Question: I'd like to apply a diffuse map to a MeshView. When I apply a Material with the diffuse map to the MeshView, it's not visible. The same material applied to a Box however is visible.
What do I have to do to apply a diffuse map to a MeshView?
The code generates an Image with random noise. The image is used as diffuse map in a PhongMaterial. The image is displayed, above it the box with the material applied, and above the box the MeshView (a pyramid) with the material applied. The material isn't visible on the pyramid. You can use mouse dragging for rotation.
'''
import java.util.Random;
import javafx.application.Application;
import javafx.geometry.Point3D;
import javafx.scene.Group;
import javafx.scene.PerspectiveCamera;
import javafx.scene.Scene;
import javafx.scene.SceneAntialiasing;
import javafx.scene.image.Image;
import javafx.scene.image.ImageView;
import javafx.scene.image.PixelWriter;
import javafx.scene.image.WritableImage;
import javafx.scene.layout.StackPane;
import javafx.scene.paint.Color;
import javafx.scene.paint.PhongMaterial;
import javafx.scene.shape.Box;
import javafx.scene.shape.DrawMode;
import javafx.scene.shape.MeshView;
import javafx.scene.shape.TriangleMesh;
import javafx.scene.transform.Rotate;
import javafx.stage.Stage;
public class Test extends Application {
private double mousePosX, mousePosY;
private double mouseOldX, mouseOldY;
private final Rotate rotateX = new Rotate(20, Rotate.X_AXIS);
private final Rotate rotateY = new Rotate(-45, Rotate.Y_AXIS);
@Override
public void start(Stage primaryStage) {
// cube
Group group = new Group();
// size of the cube
double size = 400;
group.getTransforms().addAll(rotateX, rotateY);
Image diffuseMap = createImage( size);
// show noise image
ImageView iv = new ImageView( diffuseMap);
iv.setTranslateX(-0.5*size);
iv.setTranslateY(-0.20*size);
iv.setRotate(90);
iv.setRotationAxis(new Point3D(1,0,0));
group.getChildren().add( iv);
// create material out of the noise image
PhongMaterial material = new PhongMaterial();
material.setDiffuseMap(diffuseMap);
// create box with noise diffuse map
Box box = new Box( 100,100,100);
box.setMaterial(material);
group.getChildren().add( box);
// create pyramid with diffuse map
float h = 150; // Height
float s = 150; // Side
TriangleMesh pyramidMesh = new TriangleMesh();
pyramidMesh.getTexCoords().addAll(1,1,1,0,0,1,0,0);
pyramidMesh.getPoints().addAll(
0, 0, 0, // Point 0 - Top
0, h, -s/2, // Point 1 - Front
-s/2, h, 0, // Point 2 - Left
s/2, h, 0, // Point 3 - Back
0, h, s/2 // Point 4 - Right
);
pyramidMesh.getFaces().addAll(
0,0, 2,0, 1,0, // Front left face
0,0, 1,0, 3,0, // Front right face
0,0, 3,0, 4,0, // Back right face
0,0, 4,0, 2,0, // Back left face
4,0, 1,0, 2,0, // Bottom rear face
4,0, 3,0, 1,0 // Bottom front face
);
MeshView pyramid = new MeshView(pyramidMesh);
pyramid.setDrawMode(DrawMode.FILL);
pyramid.setTranslateY(-250);
// apply material
// TODO: why is the diffuse map not displayed?
pyramid.setMaterial(material);
group.getChildren().add(pyramid);
// scene
StackPane root = new StackPane();
root.getChildren().add(group);
Scene scene = new Scene(root, 1600, 900, true, SceneAntialiasing.BALANCED);
scene.setCamera(new PerspectiveCamera());
// interaction listeners
scene.setOnMousePressed(me -> {
mouseOldX = me.getSceneX();
mouseOldY = me.getSceneY();
});
scene.setOnMouseDragged(me -> {
mousePosX = me.getSceneX();
mousePosY = me.getSceneY();
rotateX.setAngle(rotateX.getAngle()-(mousePosY - mouseOldY));
rotateY.setAngle(rotateY.getAngle()+(mousePosX - mouseOldX));
mouseOldX = mousePosX;
mouseOldY = mousePosY;
});
primaryStage.setResizable(false);
primaryStage.setScene(scene);
primaryStage.show();
}
/**
* Create image with random noise
*/
public Image createImage( double size) {
Random rnd = new Random();
int width = (int) size;
int height = (int) size;
WritableImage wr = new WritableImage(width, height);
PixelWriter pw = wr.getPixelWriter();
for (int x = 0; x < width; x++) {
for (int y = 0; y < height; y++) {
Color color = Color.rgb(rnd.nextInt( 256), rnd.nextInt( 256), rnd.nextInt( 256));
pw.setColor(x, y, color);
}
}
return wr;
}
public static void main(String[] args) {
launch(args);
}
}
'''
Screenshot

Thank you very much for the help!
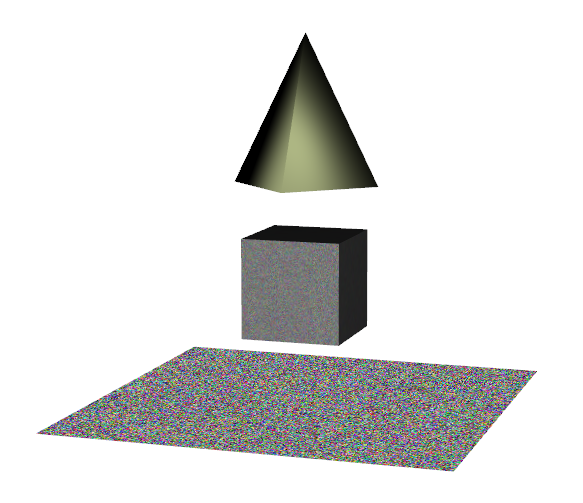
Answer: ## Problem
This shape consists of 6 single shapes. The four triangles all meet in point A.
And a rectangle at the bottom, because they are triangles you need two triangles for creating a rectangle. The following picture shows the topview of that shape.

As you can see, we have 5 points. So they have to be added to the Points of the TriangleMesh. One point consists of a tupel of three float values (x,y,z). So this Array always consists of a 3, 6, 9,...,15 and so on sizes.
### Textures
If you would have an image as material of your mesh (like you do), you have to get the Texture Coordinates and add the image coordinates to them. But what do you add here? These are the 2D coordinates of your image, that you want to set as material. It begins by (0.0, 0.0) (u0, v0) and goes up to (1.0, 1.0) (u1, v1). It's the 2D coordiante of the image piece you want to show on your 3D mesh. As you only have a noisy image, you can do 0,0 to 1,1 but you need 3 points for the triangle.
### Facing
Now you have to do the facing. This is like you want to place some plates in the space between the lines of you shape. As you already have seen, you have to add four pieces for the triangles and two pieces for the bottom.
The facing is a tuple of six values. Because we are painting triangles it is always something like: From point, to point, to point. So the tuple consists of 6 values. p0, t0, p1, t1, p2, t2. These values are indices to the points and texture arrays. p0 points to the first tree tuple of the point array, t0 points the first two tuple of texture coordinates array.
### (counter) clockwise
Maybe my explanation is not fully right, but this is how I understood it:
The default camera of JavaFX is counter clockwise, so if you put the faces in counter clockwise your faces front will be visible to the camera. The faces backs not, this is done internally in JavaFX for performance issues. The back face will not be rendered with any material, as long as you do not set the culling to back.
To view the bottom of this triangle the camera have to change it's perspective, so it's clockwise. And again the same thing with face front and back.
In your example, I've named the points, because now you can see which faces I've rendered first and which one at last. For example:
ABC is the first face for me, it's the triangle between points A, B and C. These point's get their texture from the material image coordinates.
For more information on these things, visit the Blog from Jose Pereda: <URL>
Hopefully you have understand everything, then down below you'll find my solution.
## Solution
'''
import java.util.Random;
import javafx.application.Application;
import javafx.geometry.Point3D;
import javafx.scene.Group;
import javafx.scene.PerspectiveCamera;
import javafx.scene.Scene;
import javafx.scene.SceneAntialiasing;
import javafx.scene.image.Image;
import javafx.scene.image.ImageView;
import javafx.scene.image.PixelWriter;
import javafx.scene.image.WritableImage;
import javafx.scene.layout.StackPane;
import javafx.scene.paint.Color;
import javafx.scene.paint.PhongMaterial;
import javafx.scene.shape.Box;
import javafx.scene.shape.DrawMode;
import javafx.scene.shape.MeshView;
import javafx.scene.shape.TriangleMesh;
import javafx.scene.transform.Rotate;
import javafx.stage.Stage;
public class Test extends Application {
private double mousePosX, mousePosY;
private double mouseOldX, mouseOldY;
private final Rotate rotateX = new Rotate(20, Rotate.X_AXIS);
private final Rotate rotateY = new Rotate(-45, Rotate.Y_AXIS);
@Override
public void start(Stage primaryStage) {
// cube
Group group = new Group();
// size of the cube
double size = 400;
group.getTransforms().addAll(rotateX, rotateY);
Image diffuseMap = createImage(size);
// show noise image
ImageView iv = new ImageView(diffuseMap);
iv.setTranslateX(-0.5 * size);
iv.setTranslateY(-0.20 * size);
iv.setRotate(90);
iv.setRotationAxis(new Point3D(1, 0, 0));
group.getChildren().add(iv);
// create material out of the noise image
PhongMaterial material = new PhongMaterial();
material.setDiffuseMap(diffuseMap);
// create box with noise diffuse map
Box box = new Box(100, 100, 100);
box.setMaterial(material);
group.getChildren().add(box);
// create pyramid with diffuse map
float h = 150; // Height
float s = 150; // Side
float hs = s / 2;
// coordinates of the mapped image
float x0 = 0.0f;
float y0 = 0.0f;
float x1 = 1.0f;
float y1 = 1.0f;
TriangleMesh pyramidMesh = new TriangleMesh();
pyramidMesh.getPoints().addAll( //
0.0f, 0.0f, 0.0f, // A 0 Top of Pyramid
hs, h, -hs, // B 1
hs, h, hs, // C 2
-hs, h, hs, // D 3
-hs, h, -hs // E 4
);
pyramidMesh.getTexCoords().addAll( //
x0, y0, // 0
x0, y1, // 1
x1, y0, // 2
x1, y1 // 3
);
pyramidMesh.getFaces().addAll(// index of point, index of texture, index of point, index of texture, index of point, index of texture
0, 0, 1, 1, 2, 3, // ABC (counter clockwise)
0, 0, 2, 1, 3, 3, // ACD (counter clockwise)
0, 0, 3, 1, 4, 3, // ADE (counter clockwise)
0, 0, 4, 1, 1, 3, // AEB (counter clockwise)
4, 0, 3, 1, 2, 3, // EDC (Bottom first triangle clock wise)
2, 0, 1, 1, 4, 3 // CBE (Bottom second triangle clock wise)
);
MeshView pyramid = new MeshView();
pyramid.setMesh(pyramidMesh);
pyramid.setDrawMode(DrawMode.FILL);
pyramid.setTranslateY(-250);
// apply material
// TODO: why is the diffuse map not displayed?
pyramid.setMaterial(material);
group.getChildren().add(pyramid);
// scene
StackPane root = new StackPane();
root.getChildren().add(group);
Scene scene = new Scene(root, 1600, 900, true, SceneAntialiasing.BALANCED);
scene.setCamera(new PerspectiveCamera());
// interaction listeners
scene.setOnMousePressed(me -> {
mouseOldX = me.getSceneX();
mouseOldY = me.getSceneY();
});
scene.setOnMouseDragged(me -> {
mousePosX = me.getSceneX();
mousePosY = me.getSceneY();
rotateX.setAngle(rotateX.getAngle() - (mousePosY - mouseOldY));
rotateY.setAngle(rotateY.getAngle() + (mousePosX - mouseOldX));
mouseOldX = mousePosX;
mouseOldY = mousePosY;
});
primaryStage.setResizable(false);
primaryStage.setScene(scene);
primaryStage.show();
}
/**
* Create image with random noise
*/
public Image createImage(double size) {
Random rnd = new Random();
int width = (int) size;
int height = (int) size;
WritableImage wr = new WritableImage(width, height);
PixelWriter pw = wr.getPixelWriter();
for (int x = 0; x < width; x++) {
for (int y = 0; y < height; y++) {
Color color = Color.rgb(rnd.nextInt(256), rnd.nextInt(256), rnd.nextInt(256));
pw.setColor(x, y, color);
}
}
return wr;
}
public static void main(String[] args) {
launch(args);
}
}
'''